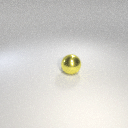
large yellow metal sphere